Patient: sex F, age 65
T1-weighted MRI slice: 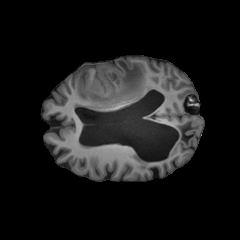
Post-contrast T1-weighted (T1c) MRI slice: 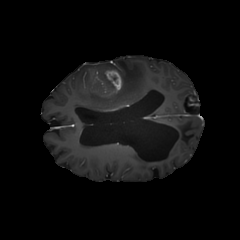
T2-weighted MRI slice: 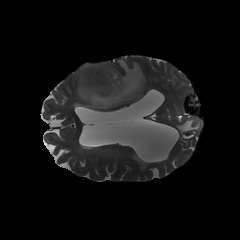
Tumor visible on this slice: yes
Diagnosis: Glioblastoma, IDH-wildtype
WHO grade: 4